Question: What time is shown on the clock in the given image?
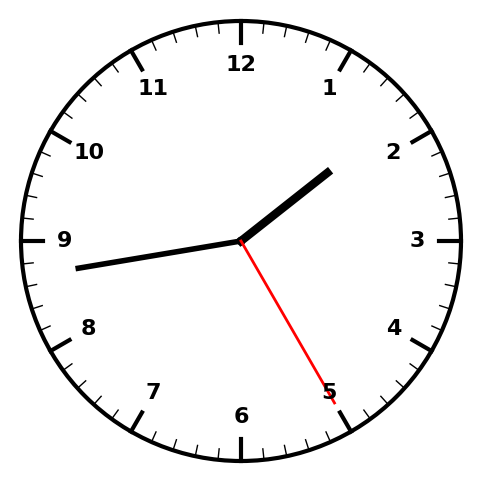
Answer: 01:43:25